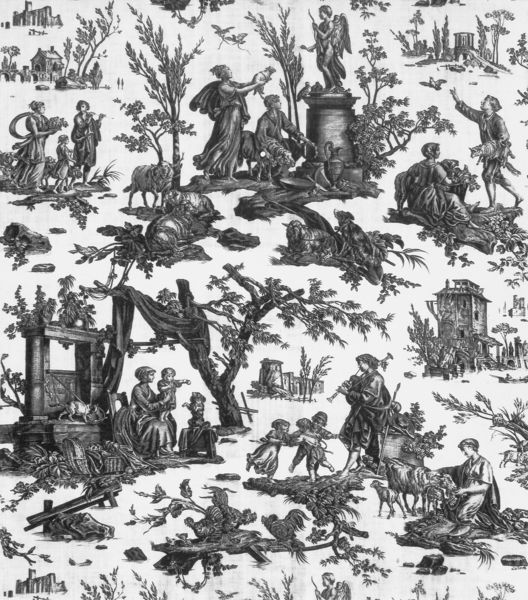
Titel: L`offrande a l`Amour/ Opfer an die Liebe
Künstler: Jean Baptiste Huet
Institution: Musée Oberkampf (978. I. 3d), Jouy;
Gift of Mlle Biver
Schlagwörter: baum, blätter, laub, mann, weiß, bäume, frauen, landschaft, menschen, äste, frau, männer, schwarz, skizze, zeichnung, gebäude, haus, hund, schnee, tiere, tanz, teppich, architektur, sockel, kühe, natur, zweige, familie, kind, mutter, blatt, instrumente, musik, pflanzen, kinder, turm, chaos, engel, skulptur, papier, studie, idylle, tapete, frühling, tor, ruine, schaf, buch, druck, schwarz weiss, seite, durcheinander, flöte, mythos, tempel, opfer, opferung, amor, schafe, hirte, hirten, ziege, ziegen, schaffe, podes, sturktur, denkbmal, tankzen